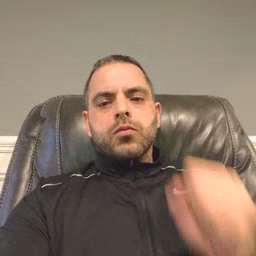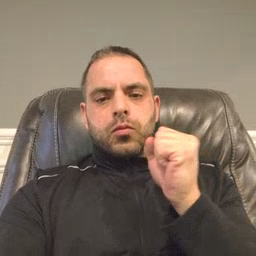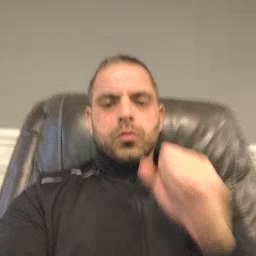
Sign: refrigerator